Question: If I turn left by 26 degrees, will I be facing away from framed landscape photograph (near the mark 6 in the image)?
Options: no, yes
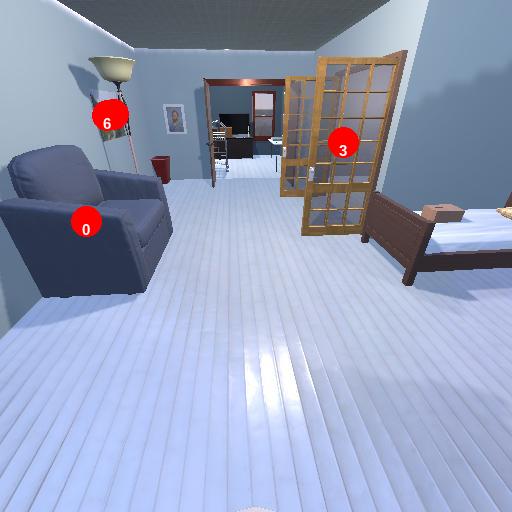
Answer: no